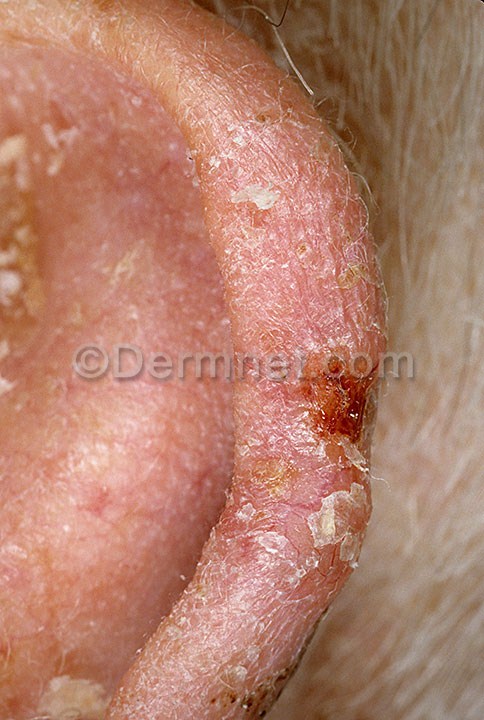
Disease: Actinic Keratosis Basal Cell Carcinoma and other Malignant Lesions